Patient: sex F, age 74
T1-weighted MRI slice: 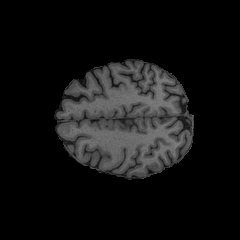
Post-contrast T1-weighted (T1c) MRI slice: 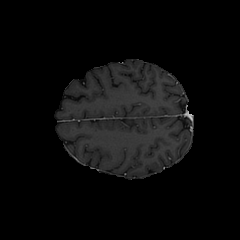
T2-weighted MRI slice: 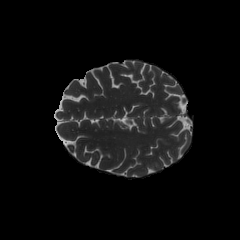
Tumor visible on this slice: no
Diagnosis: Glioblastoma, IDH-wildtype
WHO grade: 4